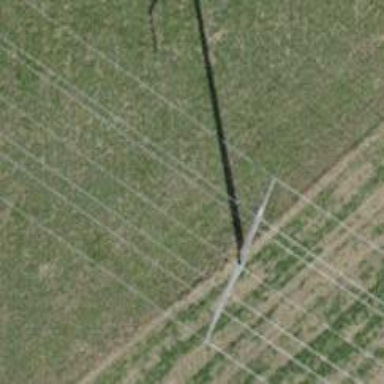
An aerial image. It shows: Power tower.